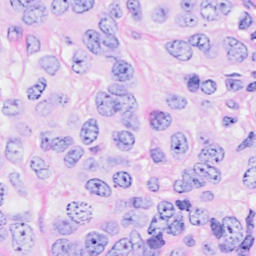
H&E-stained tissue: Breast